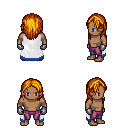
a pixel art fantasy rpg character, male body template, human, dark skin, white trimmed cape, magenta pants, dark blonde long hairstyle, metal gloves, four views (front, back, left, right), 2x2 character sprite sheet, small pixel art, hard edges, no anti-aliasing